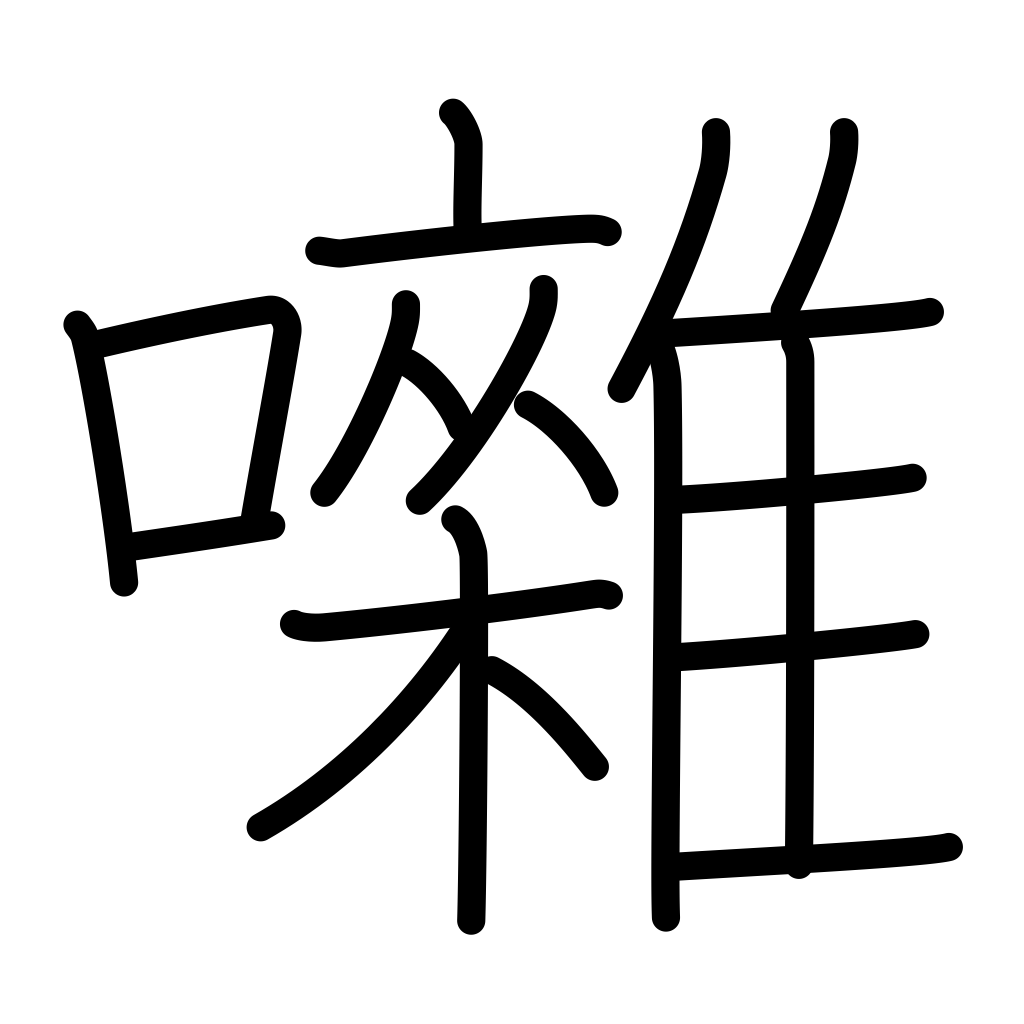
Meaning: accompany, beat time, banter, jeer, applaud